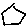
Label: hexagon